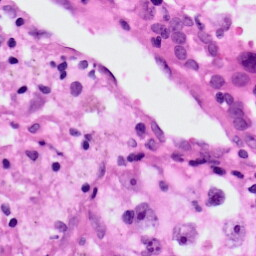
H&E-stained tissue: Lung